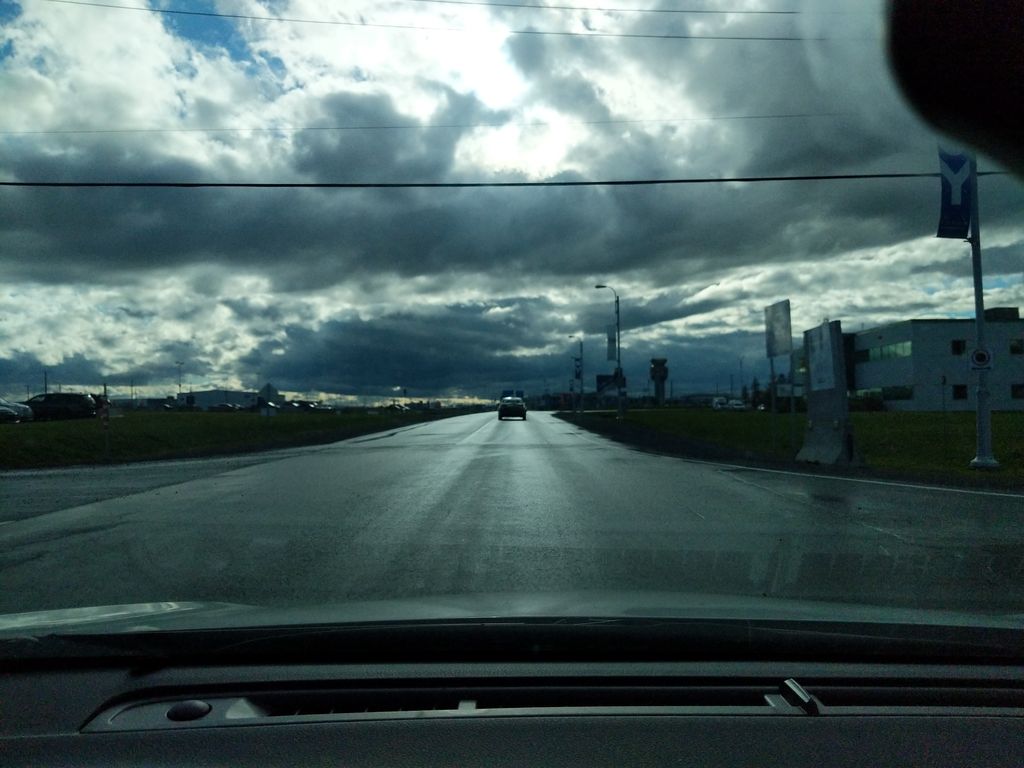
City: quebec_city